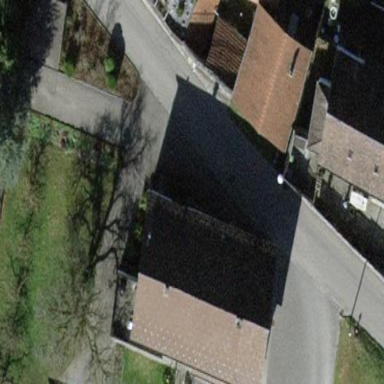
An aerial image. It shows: Farm building with gabled roof.